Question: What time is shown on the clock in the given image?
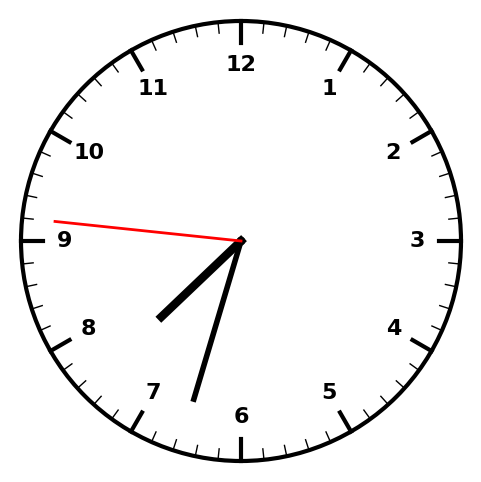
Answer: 07:32:46